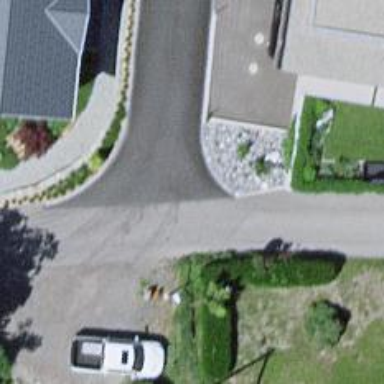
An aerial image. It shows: Residential road.